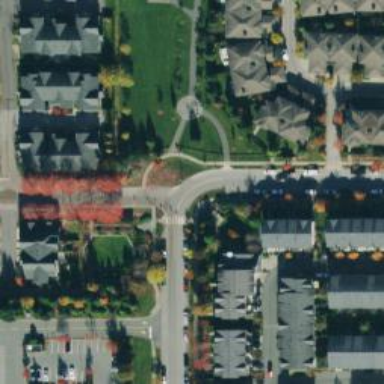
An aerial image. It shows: Residential road with separate asphalt sidewalk.